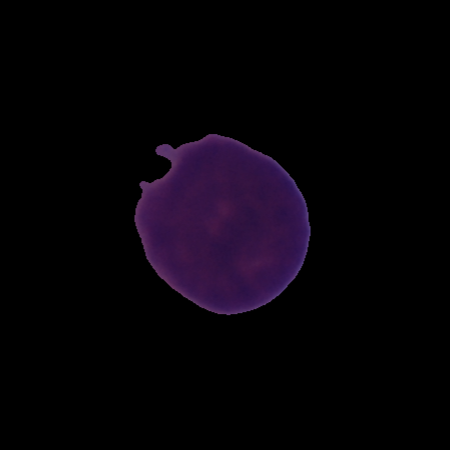
Label: cancer